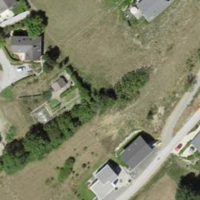
EUNIS habitat code: 52
Species observed at this site:
Leptoglossus occidentalis